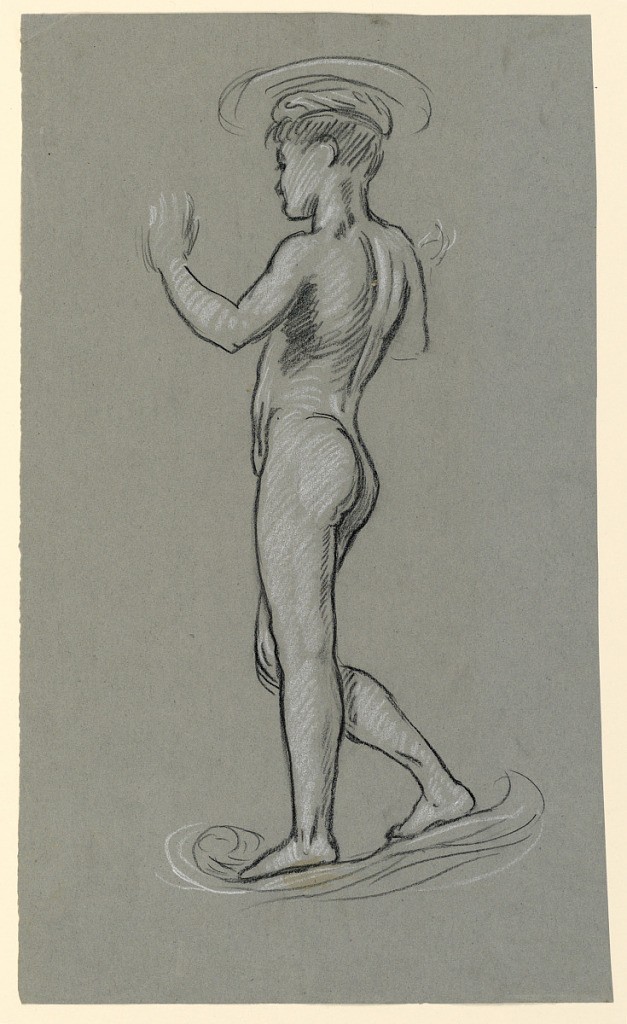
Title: figure study for a fountain design
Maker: Elihu Vedder, American, 1836 – 1923
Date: ca. 1890
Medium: black crayon, white chalk, on gray paper
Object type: Drawing
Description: Vertical rectangle. The nude figure of a boy, standing, facing left. The arms are uplifted, the hands incompletely indiciated. Basin on boy's head and pedestal are suggested.